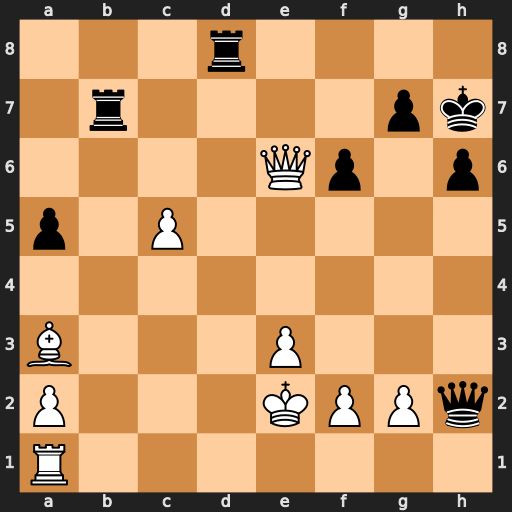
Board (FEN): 3r4/1r4pk/4Qp1p/p1P5/8/B3P3/P3KPPq/R7
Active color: w
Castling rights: -
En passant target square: -
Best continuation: Qe4+ Kh8 Qxb7 Qh5+ Qf3